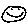
Label: smiley face